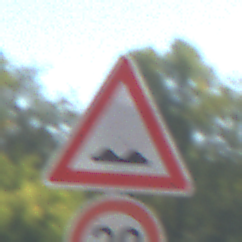
Verkehrszeichen: UnebeneFahrbahn
Zusatzzeichen unten: Geschwindigkeit30
Umgebung: Outdoor, Nature
Tageszeit: Midday
Wetter: Clear
Licht: Natural
Jahreszeit: Summer
Kontrast: HighContrast